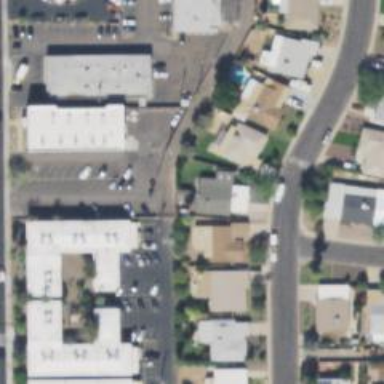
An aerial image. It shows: Alley classified as service road.